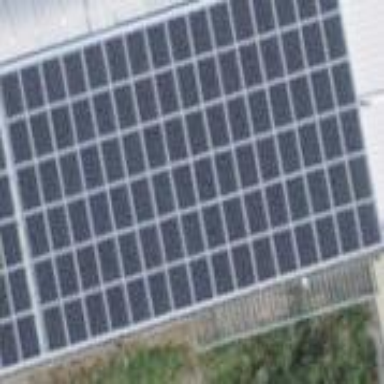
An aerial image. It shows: Solar power generator.